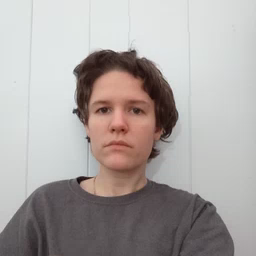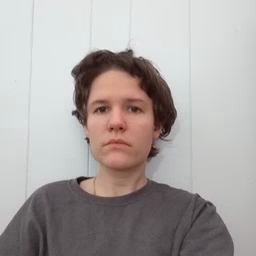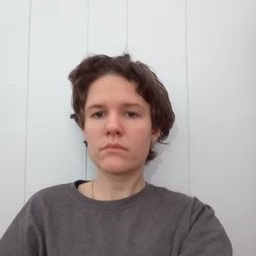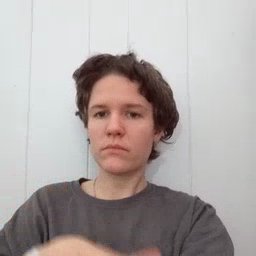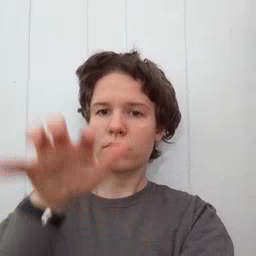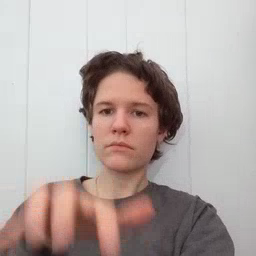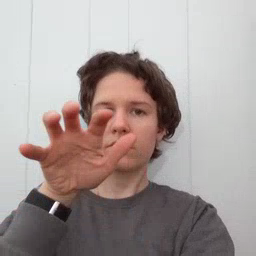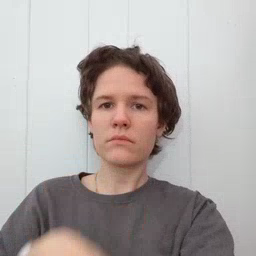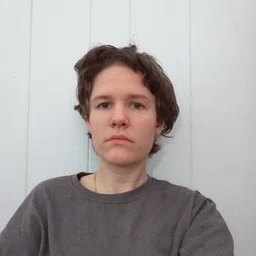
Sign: alligator